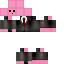
A female skeleton skin with pale skin, wearing white bald dressed in a red suit and brown pants, featuring a closed mouth.